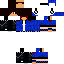
A male human skin with dark skin, wearing brown long hair dressed in a blue hoodie and black pants, featuring a closed mouth.